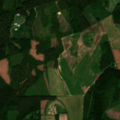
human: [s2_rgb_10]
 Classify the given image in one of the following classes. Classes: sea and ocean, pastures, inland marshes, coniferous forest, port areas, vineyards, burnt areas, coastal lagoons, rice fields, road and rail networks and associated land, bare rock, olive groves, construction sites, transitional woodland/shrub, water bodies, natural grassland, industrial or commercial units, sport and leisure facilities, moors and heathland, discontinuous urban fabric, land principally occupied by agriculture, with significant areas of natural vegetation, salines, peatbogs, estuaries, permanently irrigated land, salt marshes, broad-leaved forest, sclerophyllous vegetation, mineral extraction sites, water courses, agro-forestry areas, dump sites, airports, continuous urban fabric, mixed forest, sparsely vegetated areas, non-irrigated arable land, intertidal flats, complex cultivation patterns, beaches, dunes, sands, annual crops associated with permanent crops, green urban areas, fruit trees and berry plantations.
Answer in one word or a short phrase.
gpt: non-irrigated arable land, coniferous forest, mixed forest